Field crop: maize
Growth stage: 1
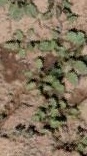
Species: convolvulus